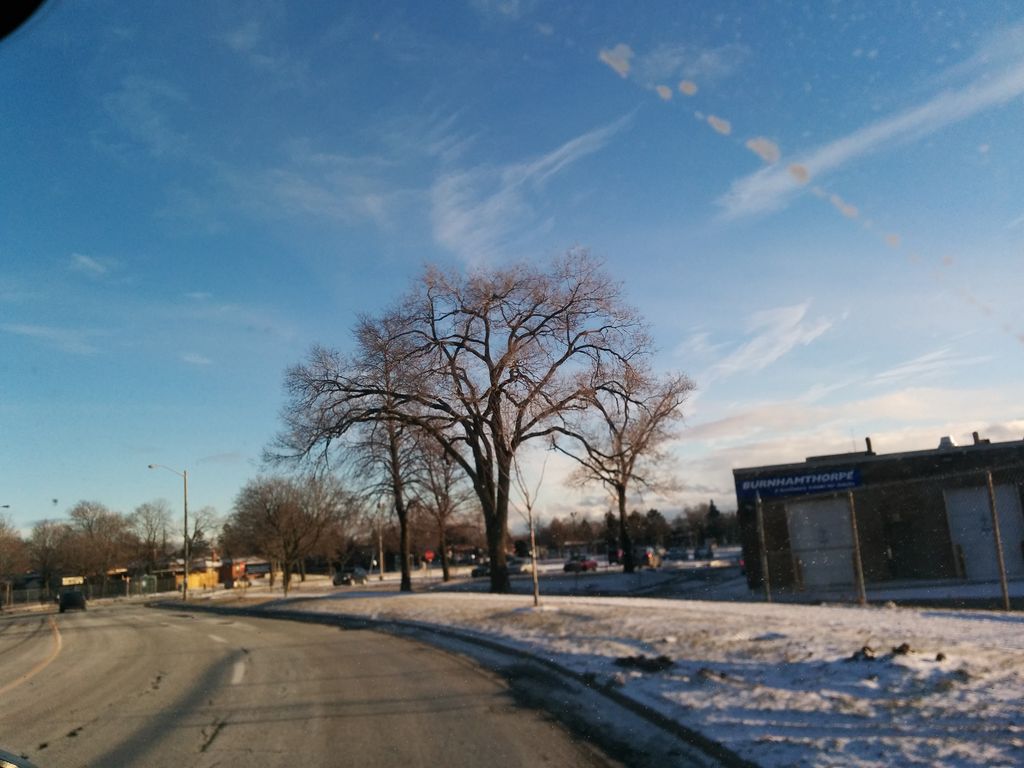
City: toronto